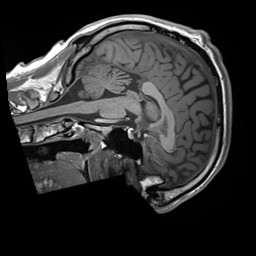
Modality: T1w
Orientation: sagittal
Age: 27
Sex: male
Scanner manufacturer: siemens
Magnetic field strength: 3 T
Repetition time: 1.8 s
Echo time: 0.00232 s